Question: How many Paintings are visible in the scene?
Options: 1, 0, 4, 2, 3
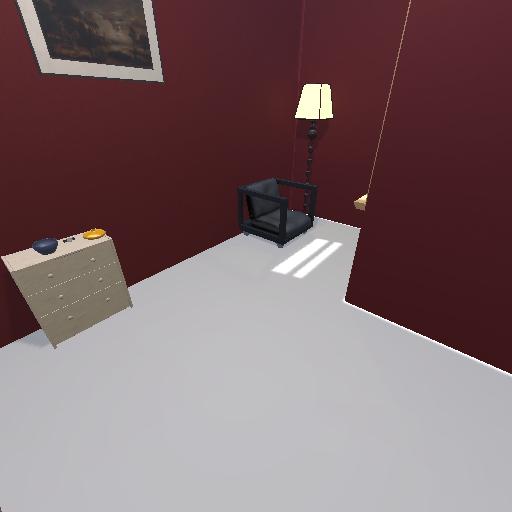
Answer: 1